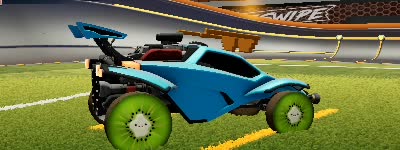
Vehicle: octane